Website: bh-photo
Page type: payment
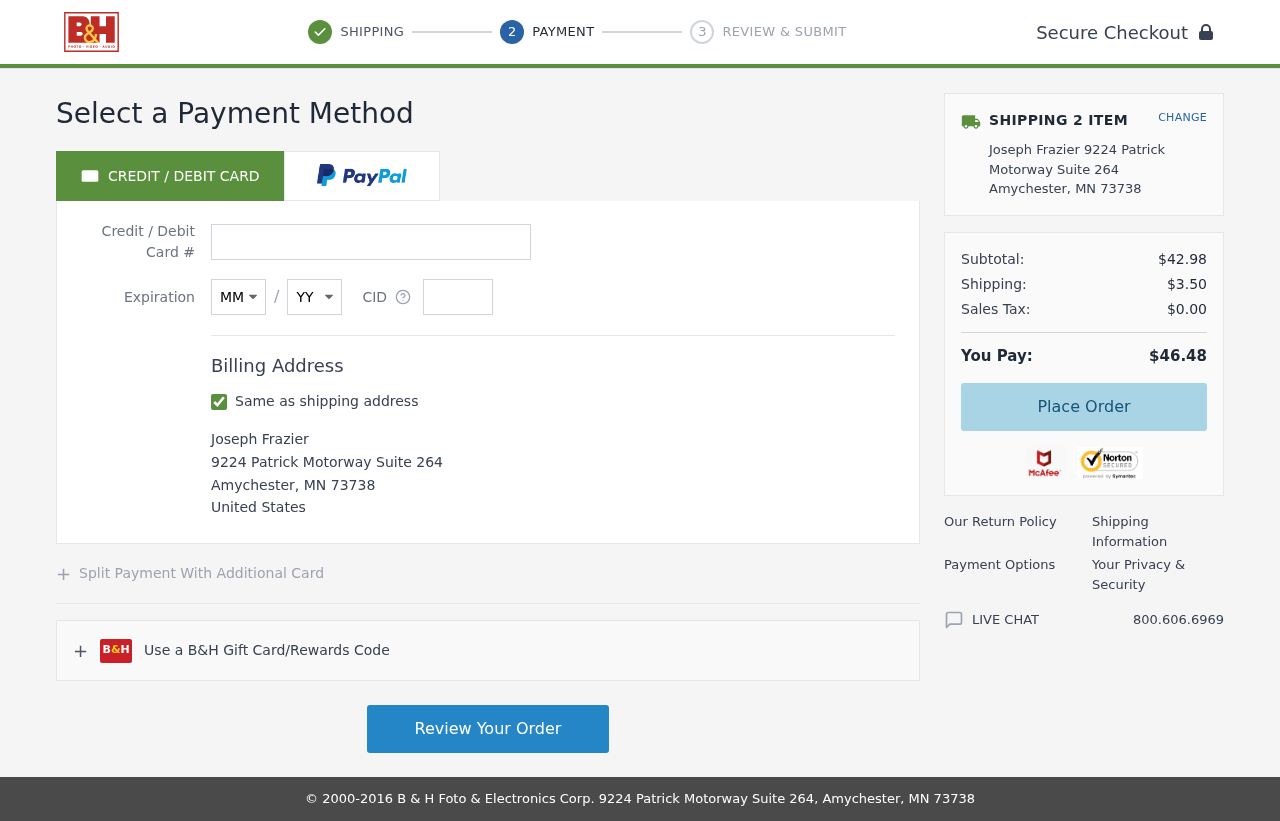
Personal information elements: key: PII_CARD_CVV
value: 054
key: PII_CARD_EXPIRY_MONTH
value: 01
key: PII_CARD_EXPIRY_YEAR
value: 29
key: PII_CARD_NUMBER
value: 2714 7854 9231 9529
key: PII_CITY
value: Amychester
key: PII_COUNTRY
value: United States
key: PII_FULLNAME
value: Joseph Frazier
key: PII_POSTCODE
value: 73738
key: PII_STATE_ABBR
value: MN
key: PII_STREET
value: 9224 Patrick Motorway Suite 264
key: PII_FULLNAME2
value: Joseph Frazier
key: PII_STREET2
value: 9224 Patrick Motorway Suite 264
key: PII_CITY2
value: Amychester
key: PII_STATE_ABBR2
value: MN
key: PII_POSTCODE2
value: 73738
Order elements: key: ORDER_NUM_ITEMS
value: SHIPPING 2 ITEM
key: ORDER_SUBTOTAL
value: $42.98
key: ORDER_SHIPPING_COST
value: $3.50
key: ORDER_TAX
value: $0.00
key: ORDER_TOTAL
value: $46.48